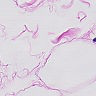
Metastatic tissue present: no